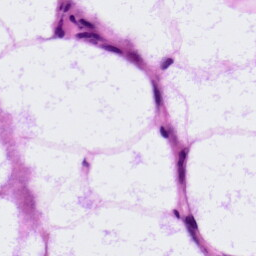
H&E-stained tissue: LymphNode